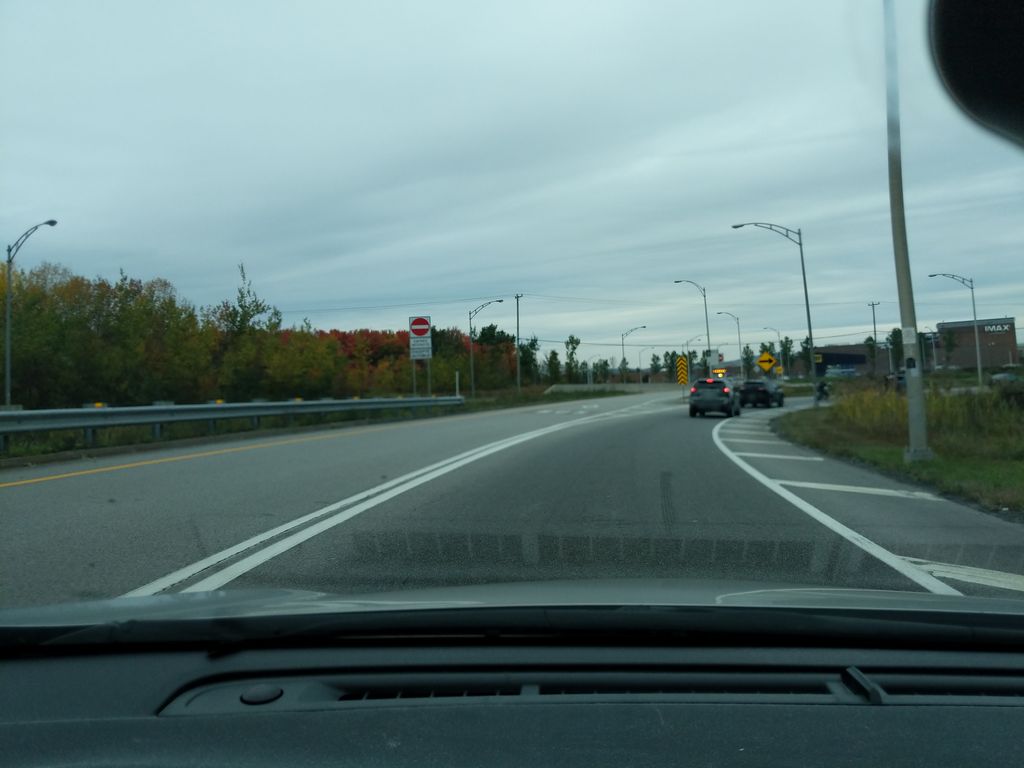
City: quebec_city